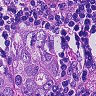
Metastatic tissue present: yes